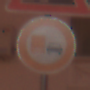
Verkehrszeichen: UeberholverbotKraftfahrzeuge
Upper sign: SteinschlagRechts
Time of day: Night
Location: Outdoor (Urban)
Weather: Overcast
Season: Winter
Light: Artificial